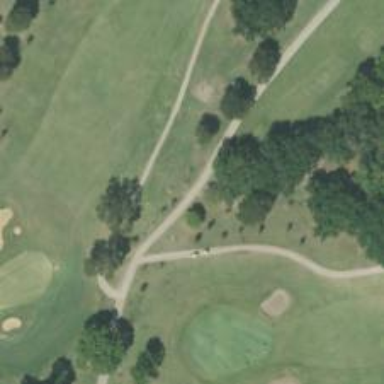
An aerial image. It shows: Golf cartpath that is also road path.